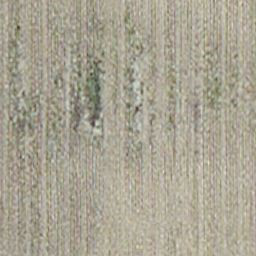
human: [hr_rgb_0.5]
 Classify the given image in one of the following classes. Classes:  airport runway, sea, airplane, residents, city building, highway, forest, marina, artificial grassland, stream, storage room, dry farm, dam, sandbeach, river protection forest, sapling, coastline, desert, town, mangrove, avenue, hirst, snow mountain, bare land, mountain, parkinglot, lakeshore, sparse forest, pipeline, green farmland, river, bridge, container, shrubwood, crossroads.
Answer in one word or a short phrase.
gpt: dry farm